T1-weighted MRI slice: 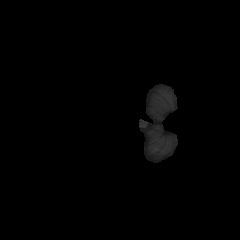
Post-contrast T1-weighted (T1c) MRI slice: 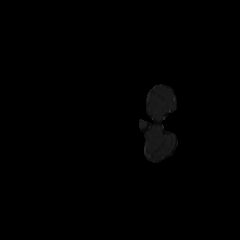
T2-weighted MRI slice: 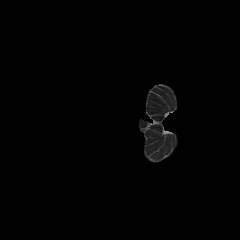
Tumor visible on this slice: no